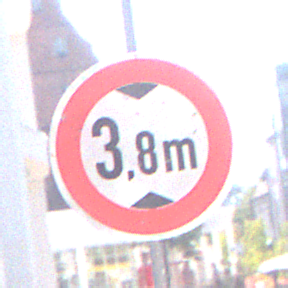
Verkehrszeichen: TatsaechlicheHoehe
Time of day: MorningAfternoon
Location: Outdoor (Urban)
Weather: Clear
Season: NotSpecified
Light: Natural